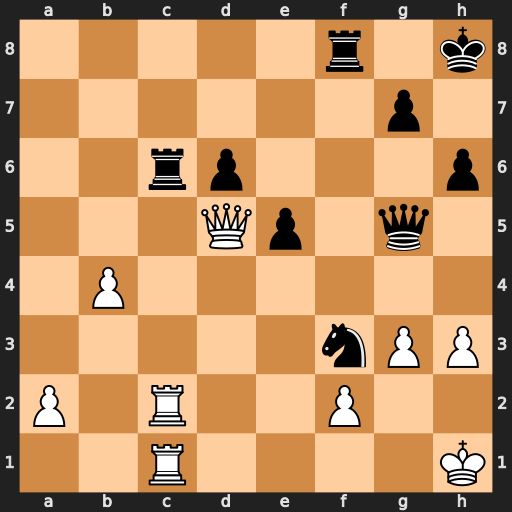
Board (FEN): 5r1k/6p1/2rp3p/3Qp1q1/1P6/5nPP/P1R2P2/2R4K
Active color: w
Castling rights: -
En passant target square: -
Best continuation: Qxc6 Qf5 Kg2